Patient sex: M
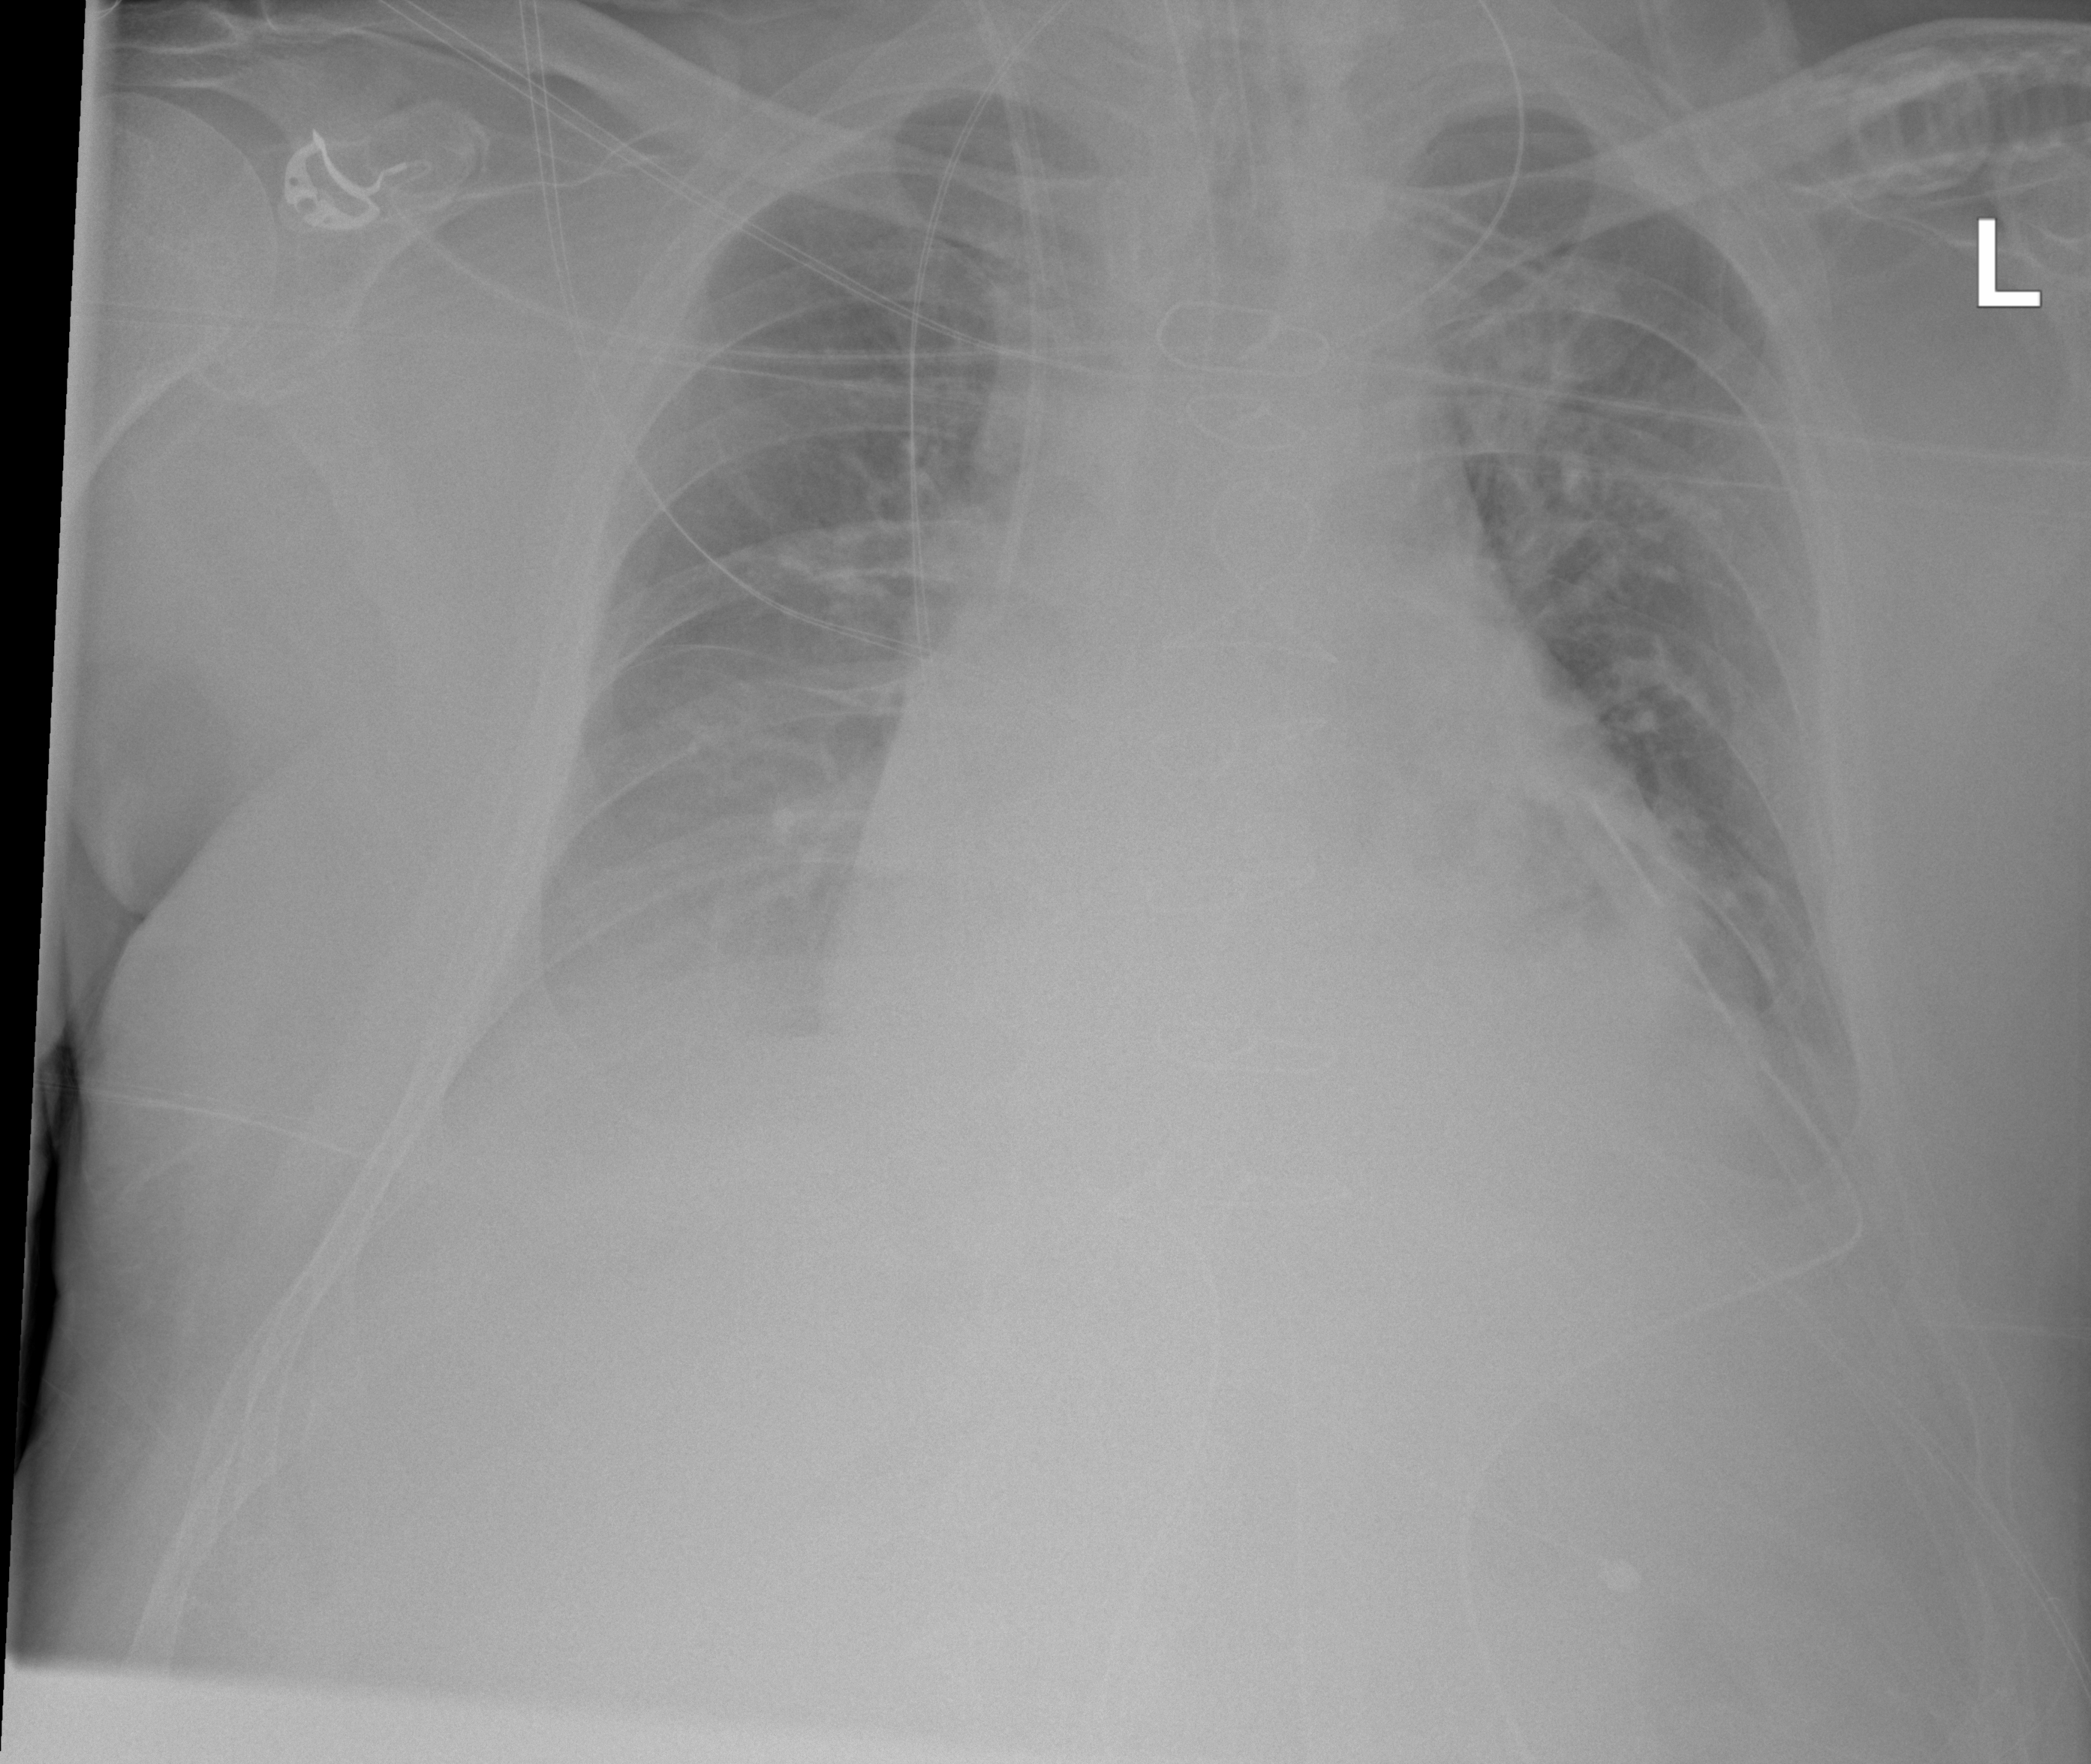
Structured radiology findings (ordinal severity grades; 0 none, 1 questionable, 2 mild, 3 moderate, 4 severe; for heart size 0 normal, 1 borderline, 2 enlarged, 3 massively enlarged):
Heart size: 2
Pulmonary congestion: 3
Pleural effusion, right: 3
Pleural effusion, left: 3
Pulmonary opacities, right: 0
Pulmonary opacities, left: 2
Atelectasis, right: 2
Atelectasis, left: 2